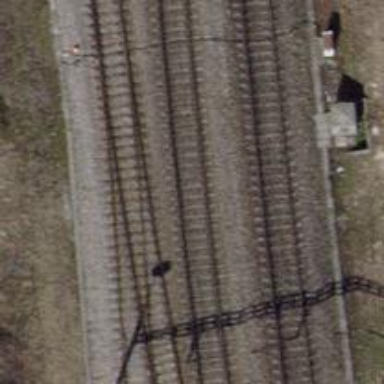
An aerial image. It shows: Rail siding with electrified contact lines.